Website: home-depot
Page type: customer-info-address
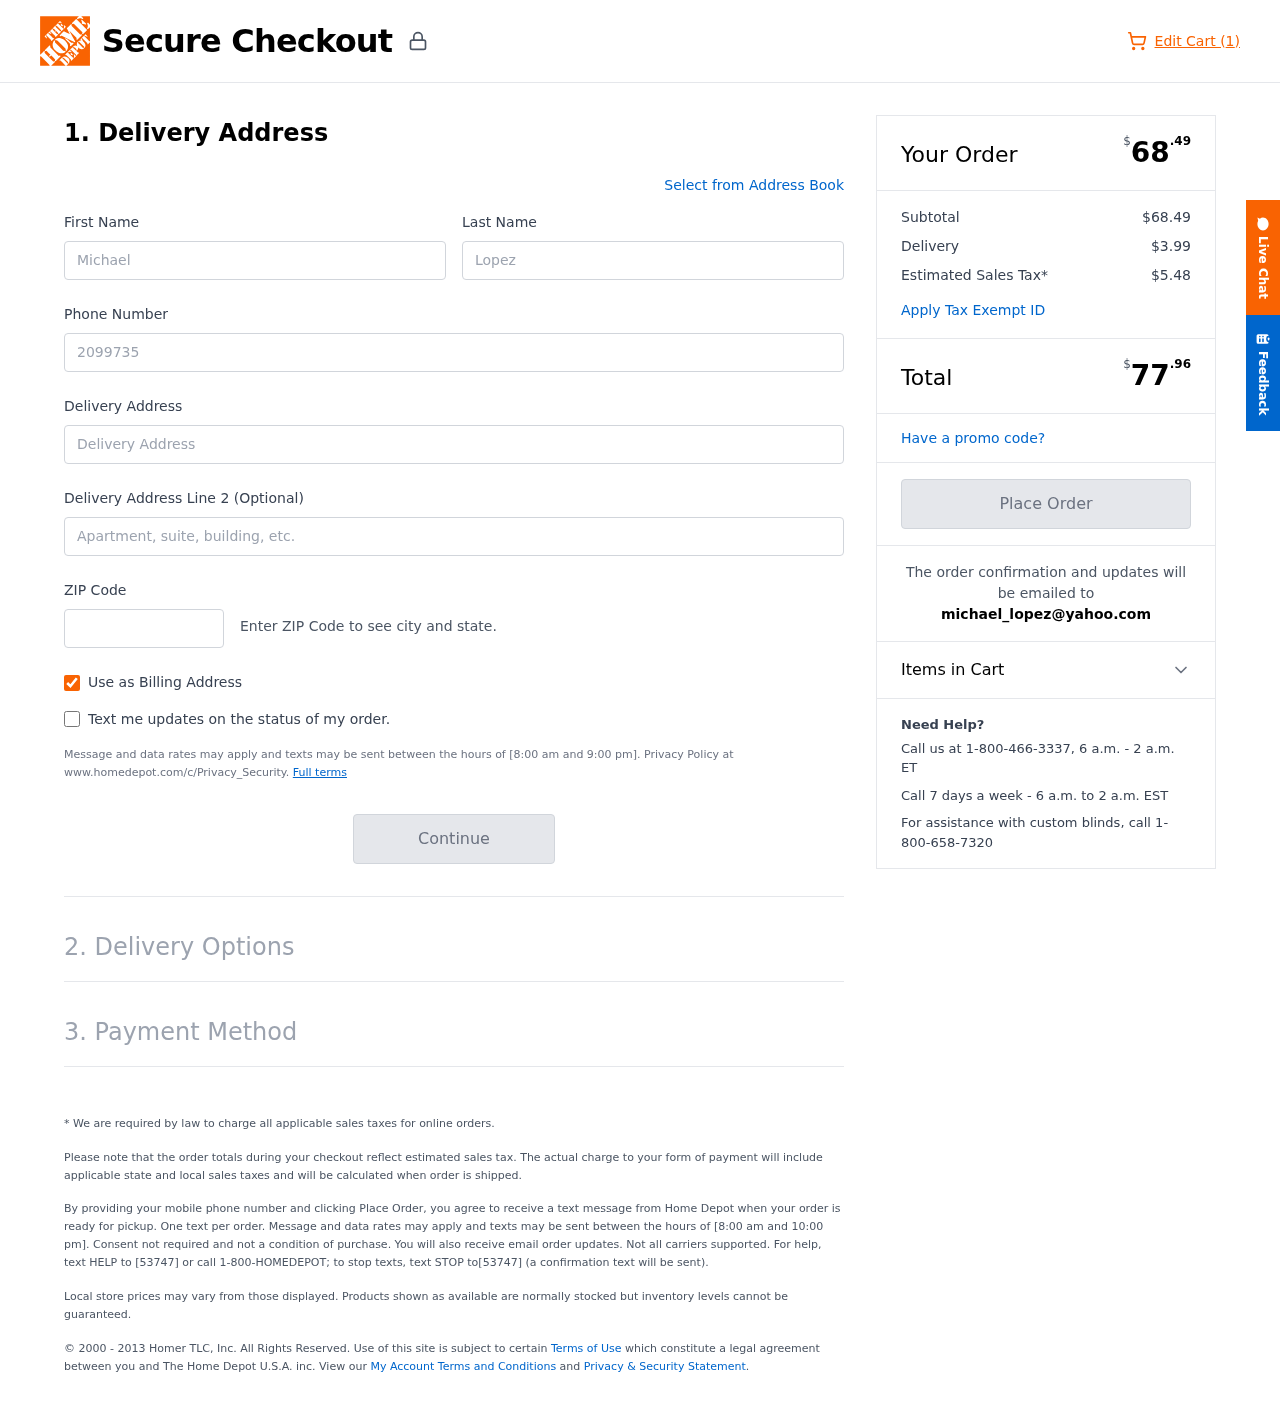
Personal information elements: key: PII_EMAIL
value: michael_lopez@yahoo.com
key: PII_FIRSTNAME
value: Michael
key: PII_LASTNAME
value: Lopez
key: PII_PHONE
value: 2099735211
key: PII_POSTCODE
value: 31395
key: PII_STREET
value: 7928 Andrea Springs Apt. 313
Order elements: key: ORDER_NUM_ITEMS
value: Edit Cart (1)
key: ORDER_SUBTOTAL_HEADER
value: $68.49
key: ORDER_SUBTOTAL
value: $68.49
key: ORDER_SHIPPING_COST
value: $3.99
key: ORDER_TAX
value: $5.48
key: ORDER_TOTAL2
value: $77.96